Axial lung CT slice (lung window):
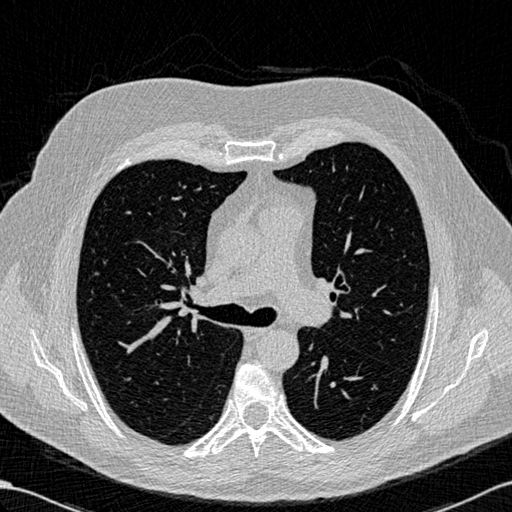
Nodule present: no